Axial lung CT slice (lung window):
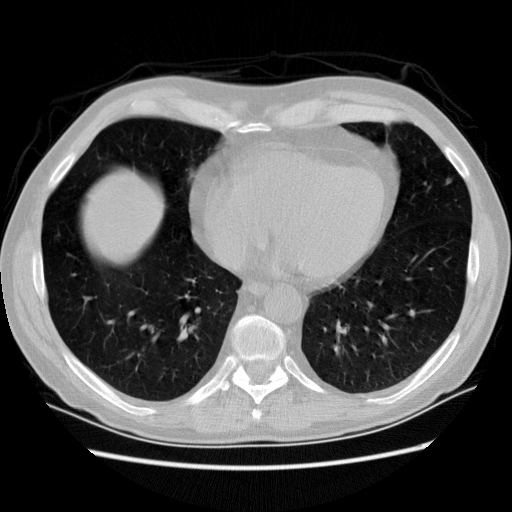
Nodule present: yes
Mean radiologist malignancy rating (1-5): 1.667